Field crop: maize
Growth stage: 2
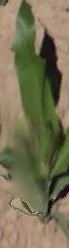
Species: maize